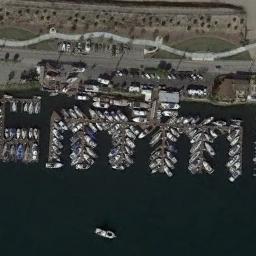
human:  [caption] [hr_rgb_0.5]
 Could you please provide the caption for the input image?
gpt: The harbor has lots of neatly docked boats and the color of the waters is dark green .

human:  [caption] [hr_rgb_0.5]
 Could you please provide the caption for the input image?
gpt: Only a few boats stopped in the upper left corner of the harbor .

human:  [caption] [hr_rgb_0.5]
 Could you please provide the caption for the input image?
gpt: There are many ships of different shapes and sizes in the harbor .

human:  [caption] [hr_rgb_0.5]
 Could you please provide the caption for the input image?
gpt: Many ships line the water next to the parking lot and the harbor on the bare land .

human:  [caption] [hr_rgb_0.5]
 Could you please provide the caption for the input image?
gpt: There are some buildings and a parking lot beside the harbor with many ships .